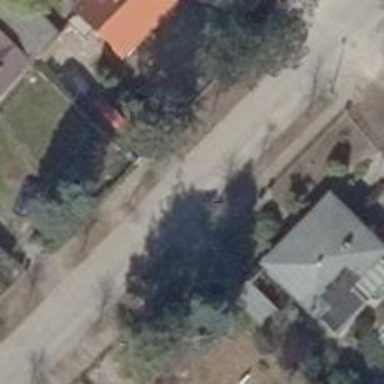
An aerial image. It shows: Residential road.